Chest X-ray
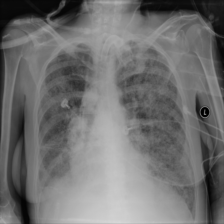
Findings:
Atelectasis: negative
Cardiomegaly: negative
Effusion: negative
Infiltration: negative
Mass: negative
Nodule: negative
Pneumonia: negative
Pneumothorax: negative
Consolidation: negative
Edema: negative
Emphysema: negative
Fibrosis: negative
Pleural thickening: negative
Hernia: negative